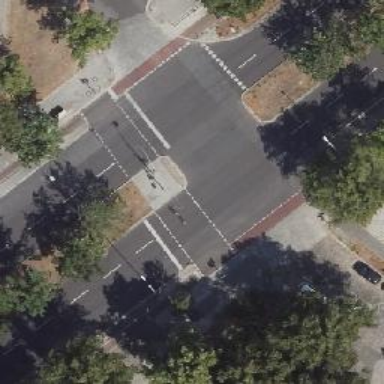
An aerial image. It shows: Secondary road with asphalt surface and cycle track on the right.